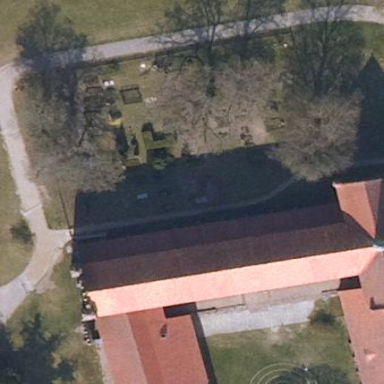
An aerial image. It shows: Grave yard.